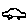
Label: car